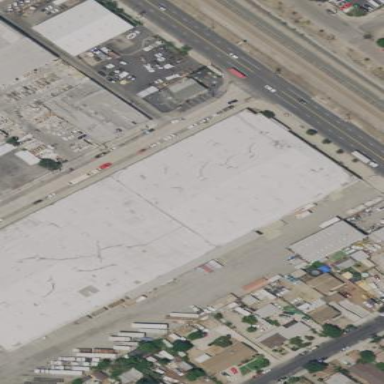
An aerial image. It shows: Industrial building.